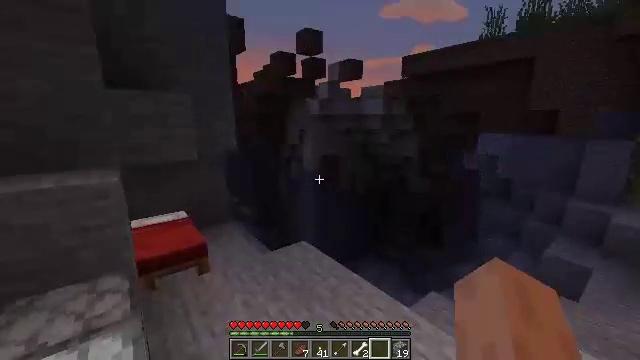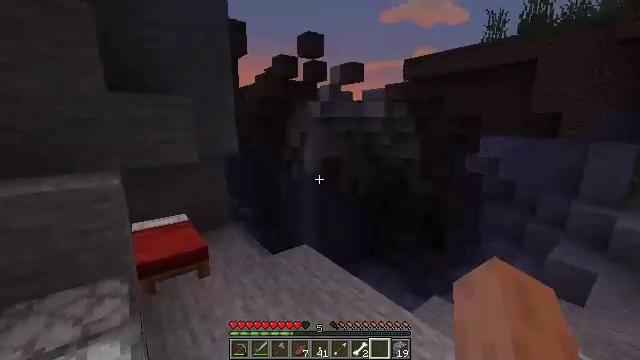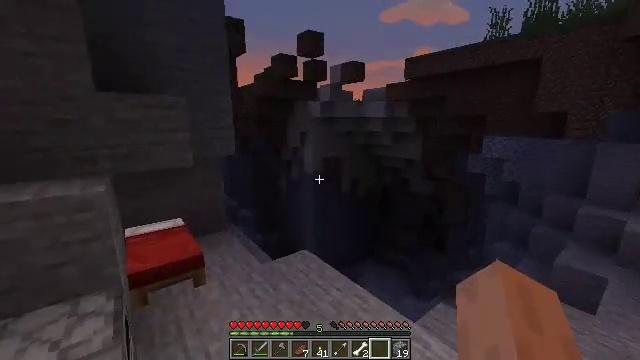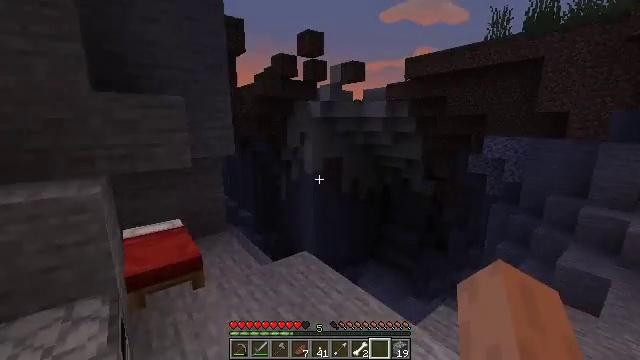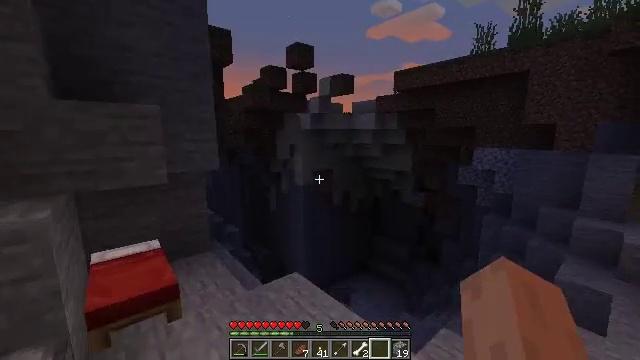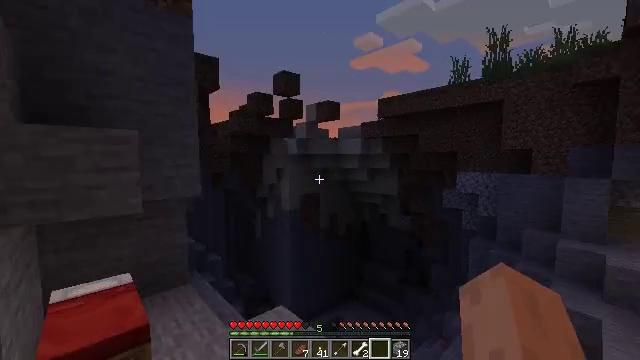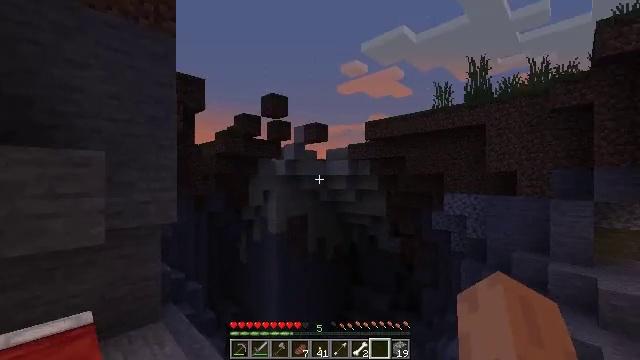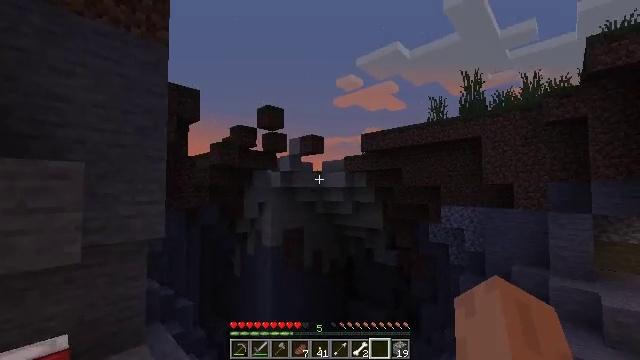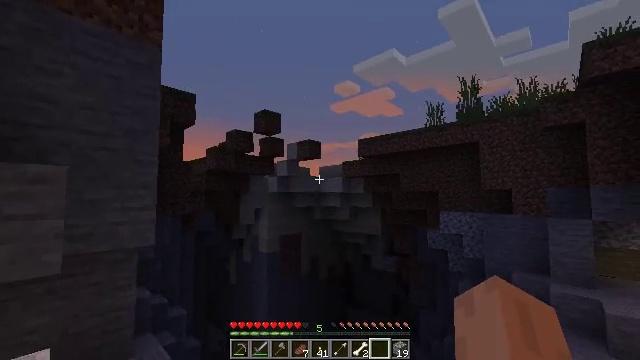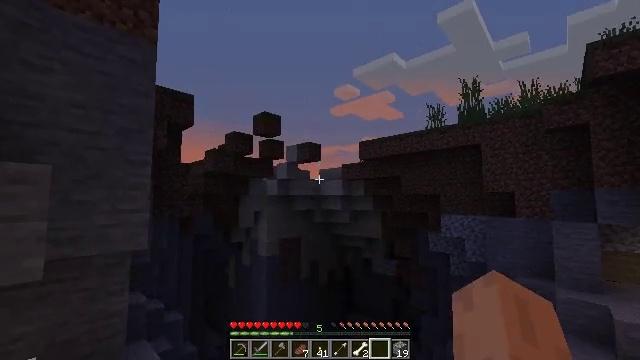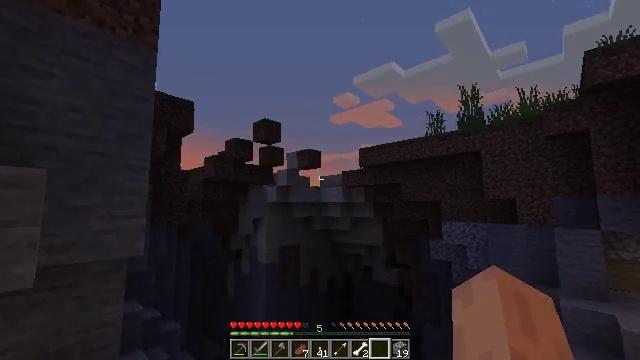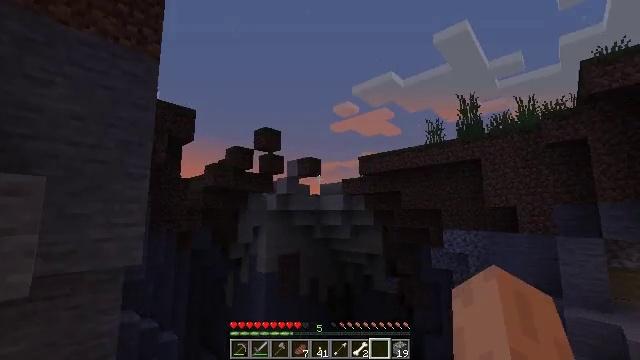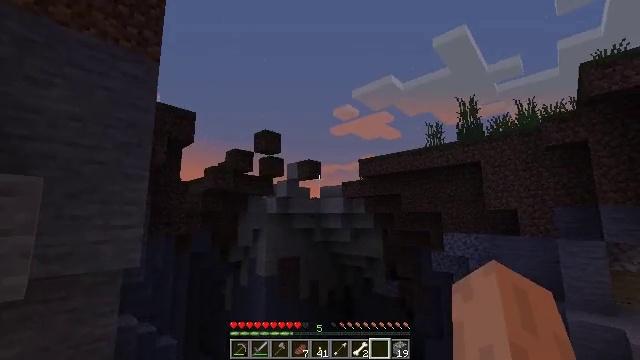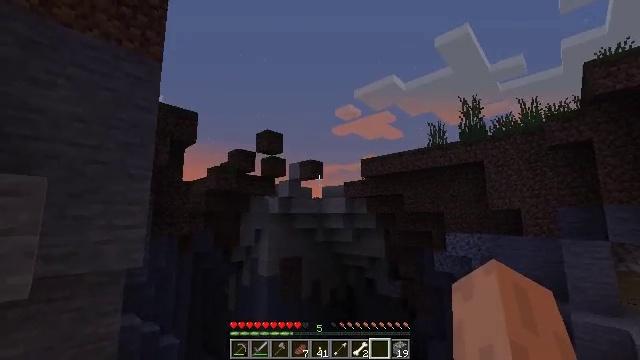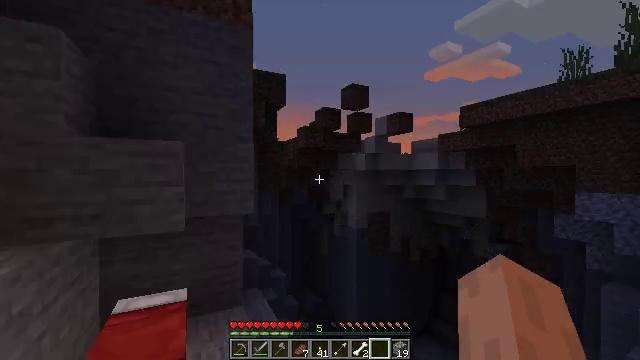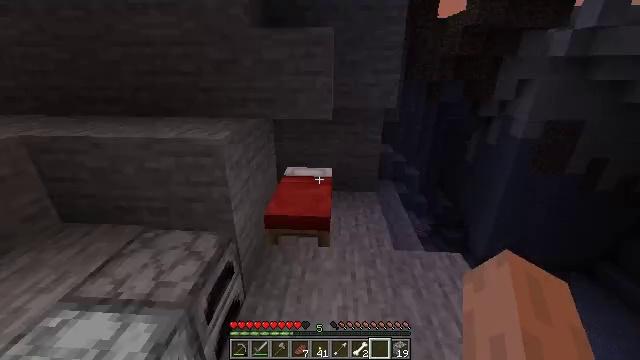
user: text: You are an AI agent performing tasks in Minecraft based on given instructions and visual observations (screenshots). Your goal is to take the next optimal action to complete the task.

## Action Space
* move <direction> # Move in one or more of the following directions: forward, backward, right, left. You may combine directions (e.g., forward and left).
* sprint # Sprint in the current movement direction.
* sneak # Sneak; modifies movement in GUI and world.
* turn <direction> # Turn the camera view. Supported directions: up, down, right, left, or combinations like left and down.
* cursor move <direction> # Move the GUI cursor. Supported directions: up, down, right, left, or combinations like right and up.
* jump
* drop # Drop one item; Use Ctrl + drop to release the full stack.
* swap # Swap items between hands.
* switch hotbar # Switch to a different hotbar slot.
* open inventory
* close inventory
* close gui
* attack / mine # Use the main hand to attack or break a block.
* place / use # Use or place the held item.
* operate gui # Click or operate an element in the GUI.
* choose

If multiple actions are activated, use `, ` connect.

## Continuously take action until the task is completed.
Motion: motion action
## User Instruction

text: Mine the red bed from the ground.
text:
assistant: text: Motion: move forward
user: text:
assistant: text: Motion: move forward
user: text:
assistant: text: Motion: move forward
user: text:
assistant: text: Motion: move forward, turn right and up
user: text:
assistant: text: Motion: move forward, turn right and up
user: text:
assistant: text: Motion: move forward, turn right and up
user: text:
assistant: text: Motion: move forward, turn up
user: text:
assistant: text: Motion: turn up
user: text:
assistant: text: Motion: no_op
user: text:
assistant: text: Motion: turn up
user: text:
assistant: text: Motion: turn up
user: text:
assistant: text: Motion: no_op
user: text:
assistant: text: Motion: no_op
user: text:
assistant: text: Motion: turn left and down
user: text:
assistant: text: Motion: turn left and down
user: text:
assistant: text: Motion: turn left and down
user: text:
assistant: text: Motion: move forward, turn left and down
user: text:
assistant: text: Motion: move forward
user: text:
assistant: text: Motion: move forward
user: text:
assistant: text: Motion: move forward
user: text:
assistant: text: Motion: move forward
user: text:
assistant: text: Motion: move forward and move right, turn right and up
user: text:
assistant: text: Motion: move forward and move right, turn right and up
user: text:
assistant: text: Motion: move forward and move right, turn right
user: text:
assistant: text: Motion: move forward and move right, use / place
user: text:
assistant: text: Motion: move forward and move right, use / place
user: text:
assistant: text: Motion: move forward, use / place
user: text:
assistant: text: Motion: no_op
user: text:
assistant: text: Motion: no_op
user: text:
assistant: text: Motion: turn left and up